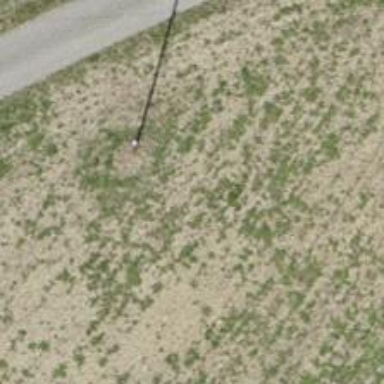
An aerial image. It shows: Power pole.